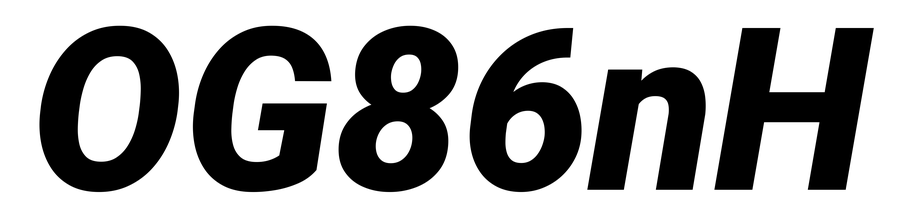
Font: Roboto-Italic_Black_Italic